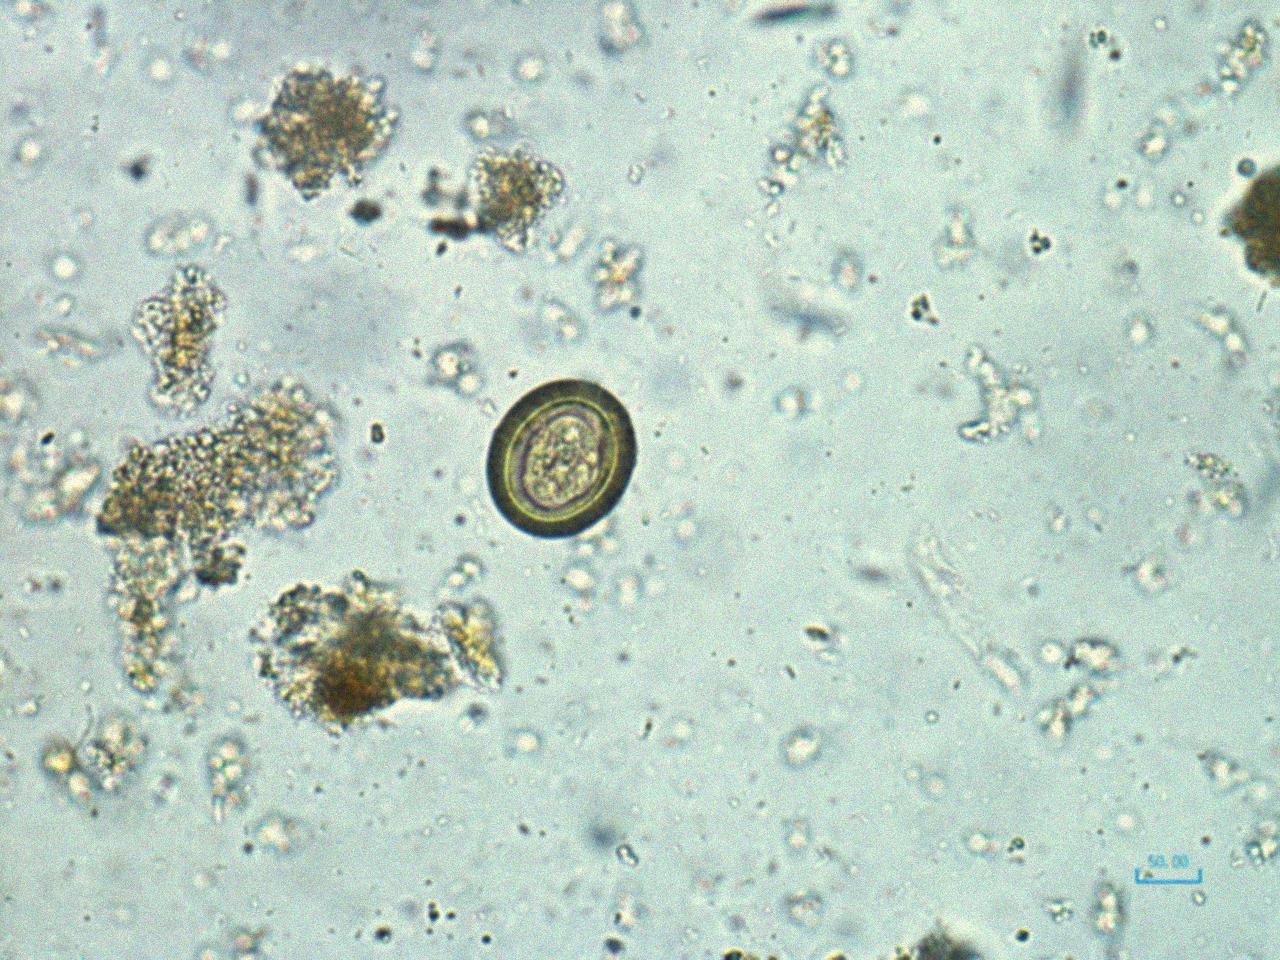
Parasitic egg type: Taenia spp. egg